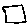
Label: square